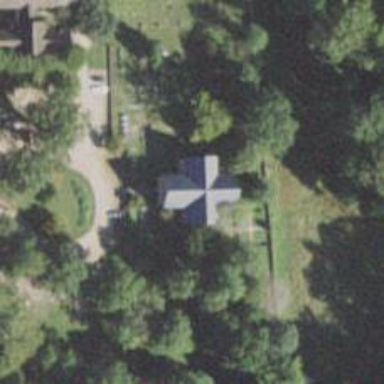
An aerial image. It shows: Place of worship.